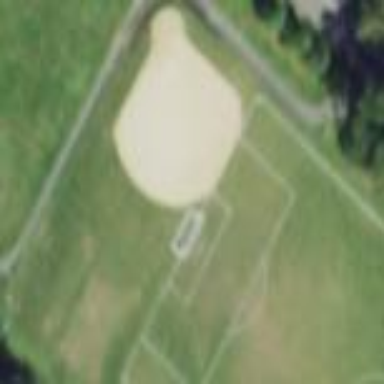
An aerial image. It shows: Softball pitch for leisure land activities.